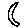
Label: moon